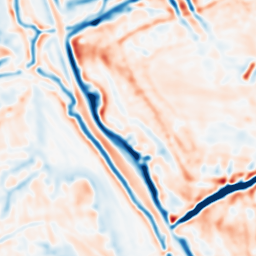
Category: multiscale
Decomposition family: dog
Decomposition parameters: sigma_low: 2
sigma_high: 5
Upsampling method: bilinear
Upsampling parameters: scale: 2
Upsampling scale: 2